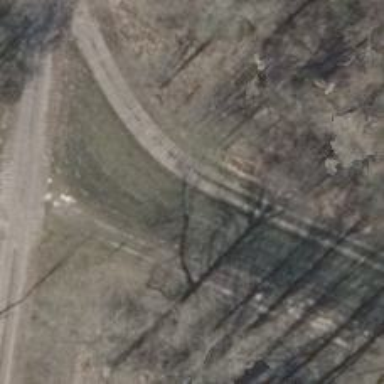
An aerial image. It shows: Track road with concrete lanes of grade1 quality.